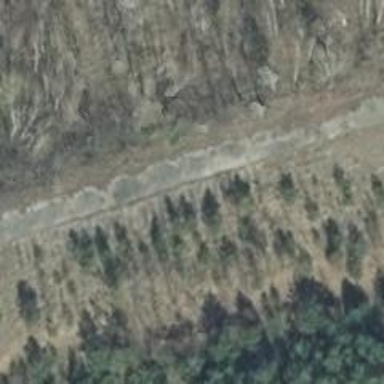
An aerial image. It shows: Unclassified road with asphalt surface.